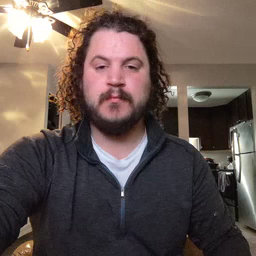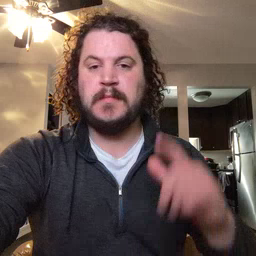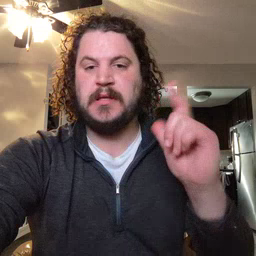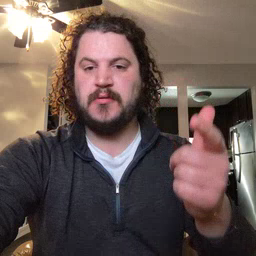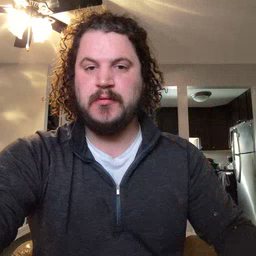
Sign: later